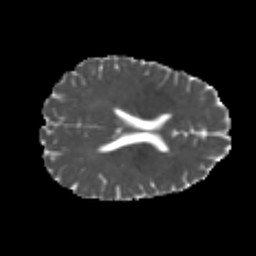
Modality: MD
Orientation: axial
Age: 26
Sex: male
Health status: healthy
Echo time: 0.074 s